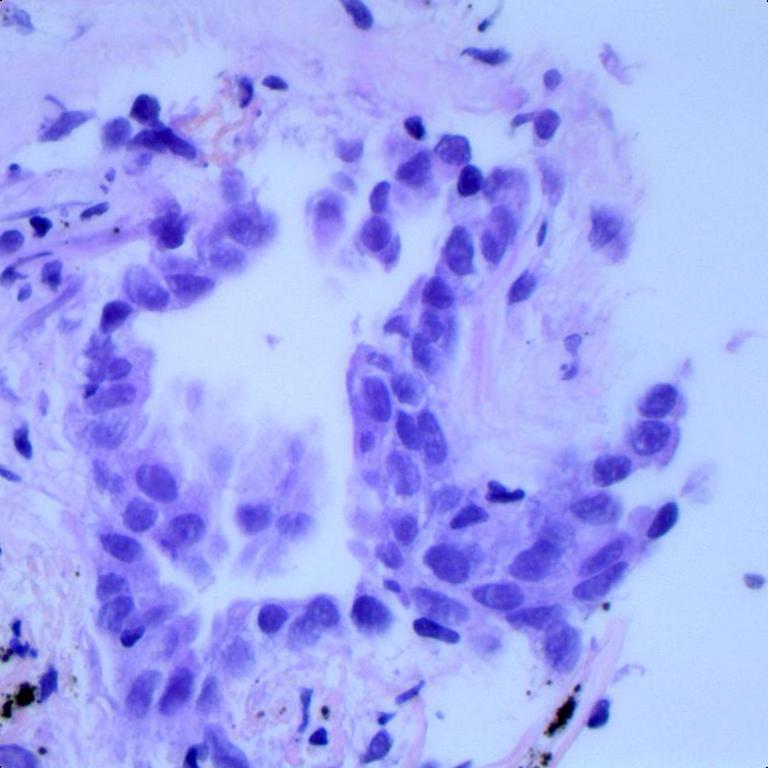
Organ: lung
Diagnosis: adenocarcinomas